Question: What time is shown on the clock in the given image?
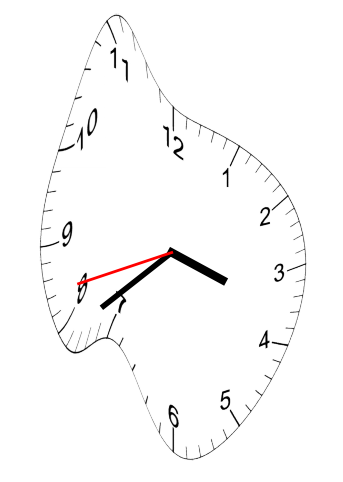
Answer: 03:38:42